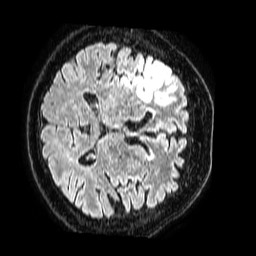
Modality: FLAIR
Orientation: axial
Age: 66
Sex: male
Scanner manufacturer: philips
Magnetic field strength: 1.5 T
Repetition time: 4.8 s
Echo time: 0.3 s